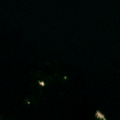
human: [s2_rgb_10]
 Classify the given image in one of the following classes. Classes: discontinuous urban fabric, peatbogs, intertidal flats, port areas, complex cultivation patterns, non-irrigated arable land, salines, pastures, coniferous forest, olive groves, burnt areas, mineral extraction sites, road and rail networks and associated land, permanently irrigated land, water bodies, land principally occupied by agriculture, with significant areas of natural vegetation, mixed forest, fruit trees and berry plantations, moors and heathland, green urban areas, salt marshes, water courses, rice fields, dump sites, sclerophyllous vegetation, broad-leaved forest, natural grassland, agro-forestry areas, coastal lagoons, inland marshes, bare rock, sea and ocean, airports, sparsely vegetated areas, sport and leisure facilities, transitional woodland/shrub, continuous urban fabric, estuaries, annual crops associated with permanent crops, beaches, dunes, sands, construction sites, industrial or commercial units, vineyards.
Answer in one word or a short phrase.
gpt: sea and ocean